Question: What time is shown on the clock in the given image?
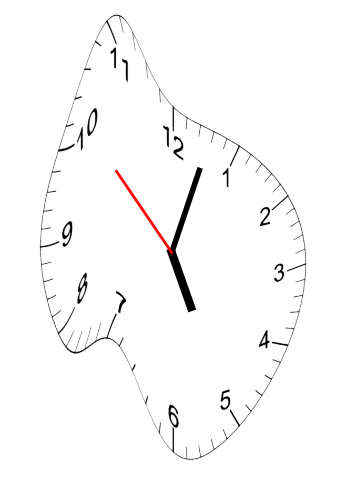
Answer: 05:02:52